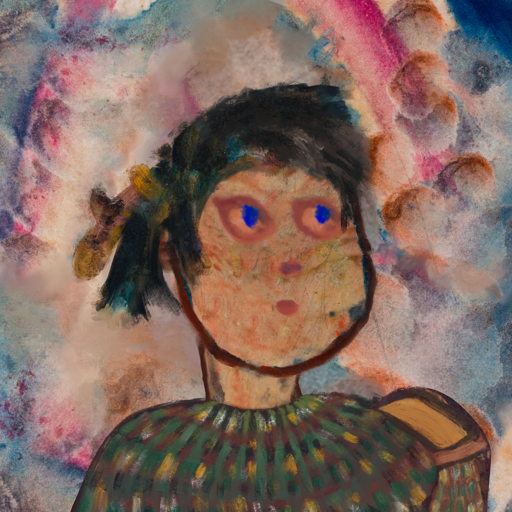
Background: Rupkatha, Head And Neck Side: Orphan, Face Side: Mother_And_Son_Mother, Bust: After_Raid, Hair Side: Pipe, Head Accessory: Blank, Second Necklace: Blank, Necklace: Blank, Baby: Blank